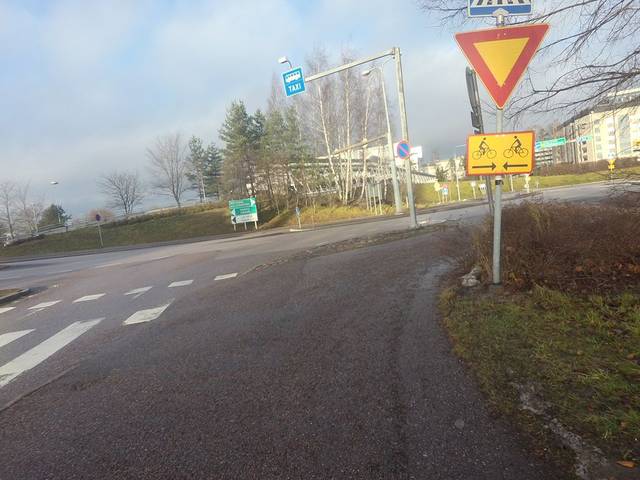
Region: Finland
Coordinates: 60.168, 24.806